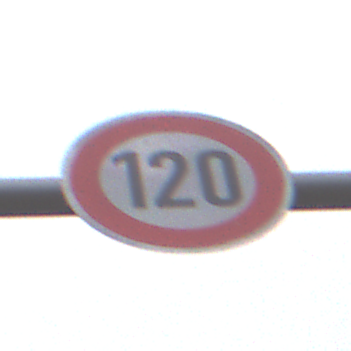
Verkehrszeichen: Geschwindigkeit120
Umgebung: Outdoor, Nature
Tageszeit: Midday
Wetter: Overcast
Licht: Natural
Jahreszeit: NotSpecified
Kontrast: LowContrast